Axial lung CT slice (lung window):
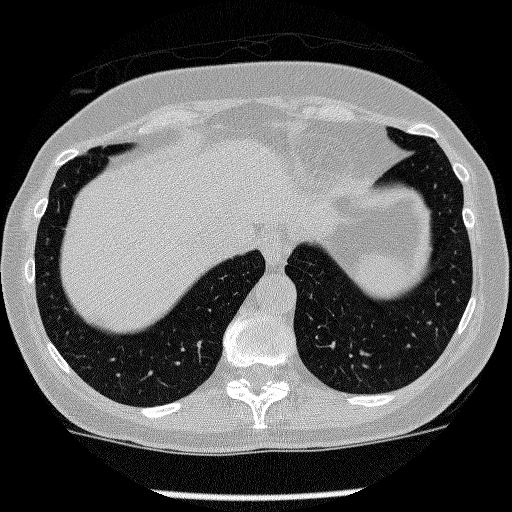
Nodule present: no